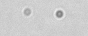
Label: camera_spot